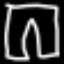
Label: pants